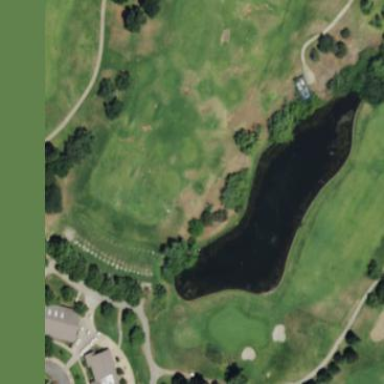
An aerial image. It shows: Picturesque scene of golf course with lateral water hazard.